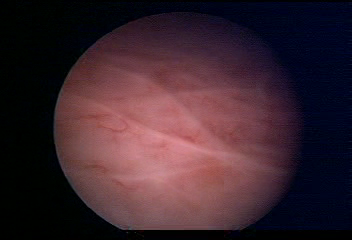
Modality: WLC
Class: Normal mucosa
Bladder cancer association: No